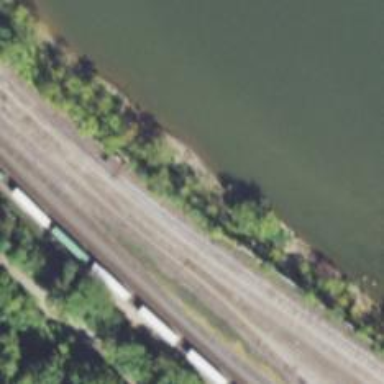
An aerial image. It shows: Abandoned railway siding.